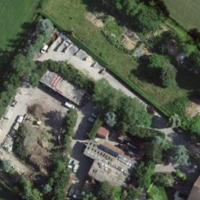
EUNIS habitat code: 53
Species observed at this site:
Viburnum tinus
Fagopyrum esculentum